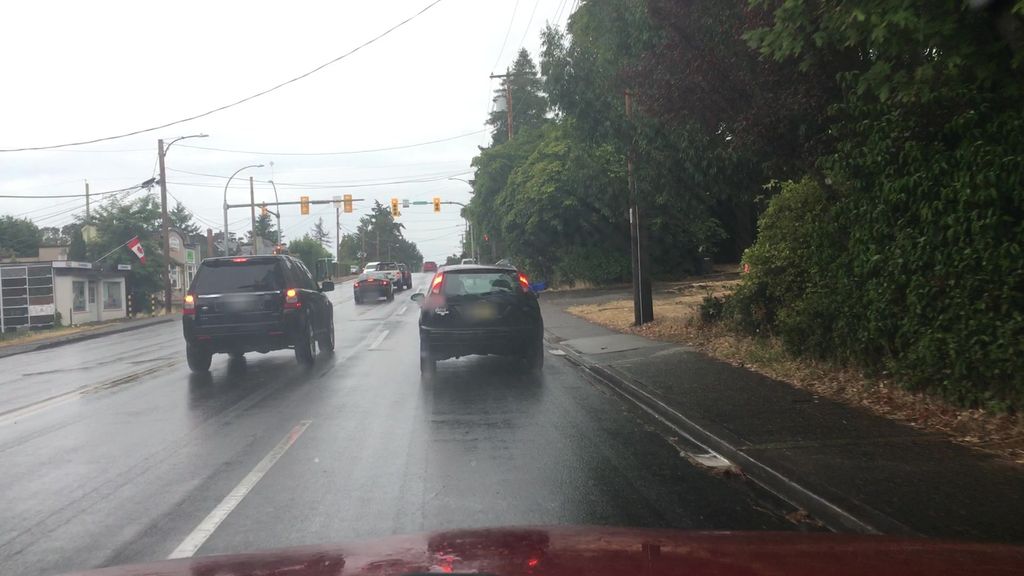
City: victoria